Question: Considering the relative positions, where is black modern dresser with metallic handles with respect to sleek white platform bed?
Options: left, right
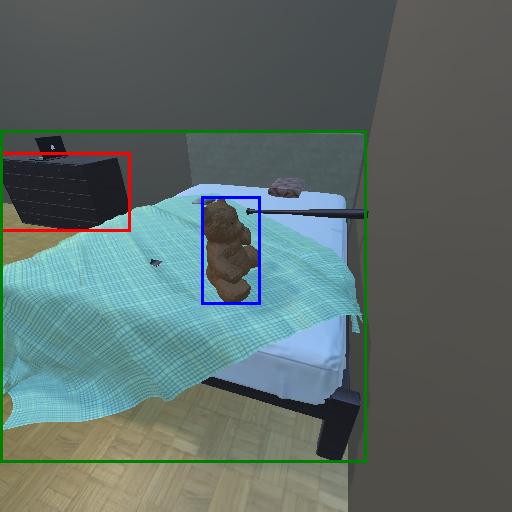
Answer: left